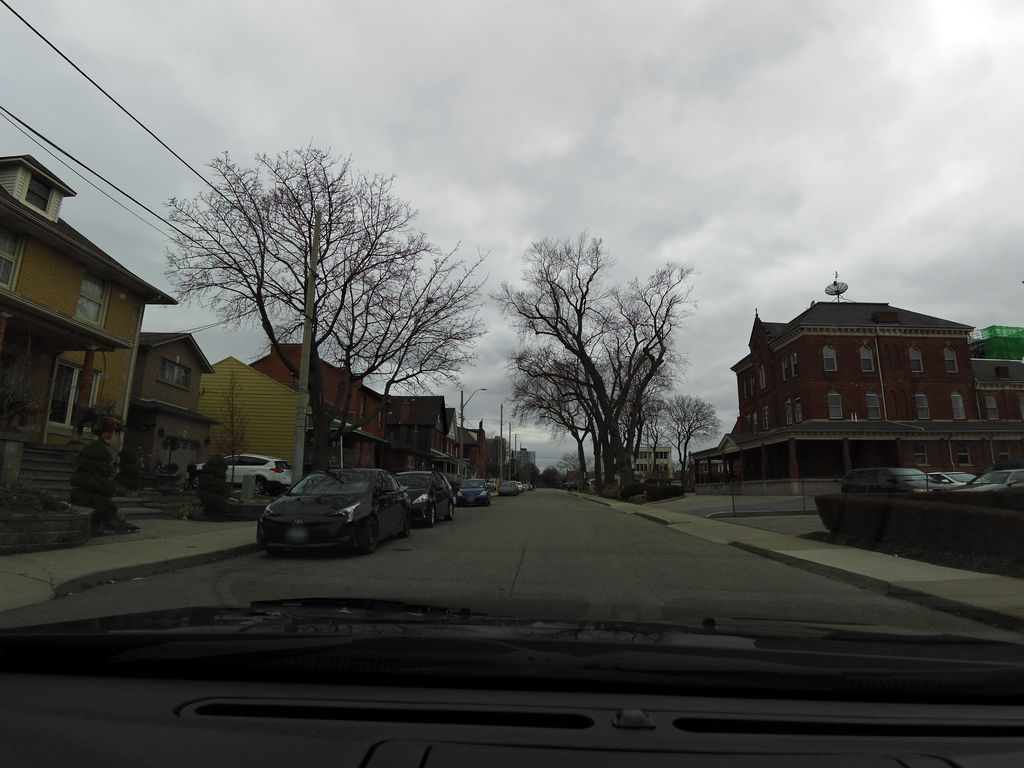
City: hamilton